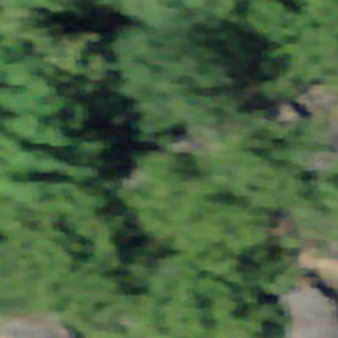
Label: other